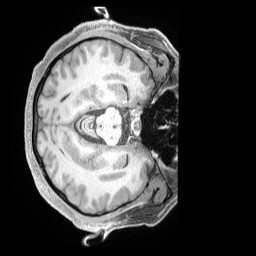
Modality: T1w
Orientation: axial
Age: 39
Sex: male
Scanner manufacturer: siemens
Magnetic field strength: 3 T
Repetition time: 2 s
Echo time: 0.00211 s